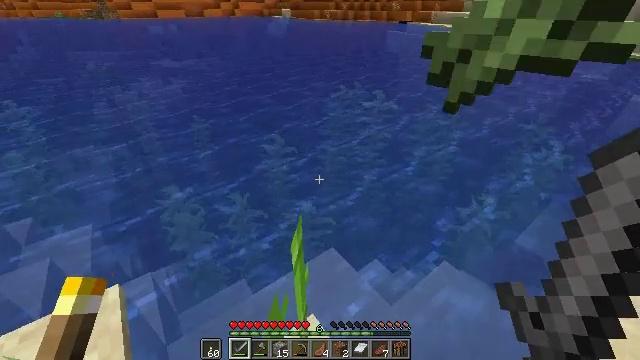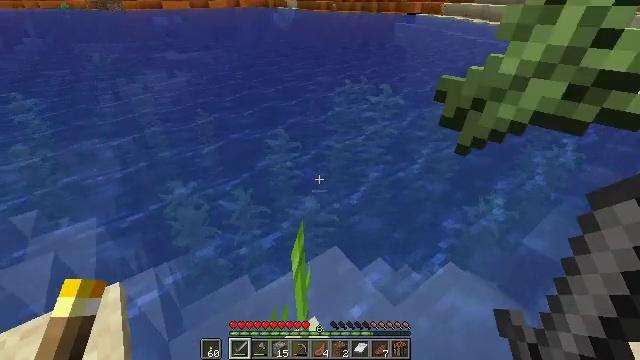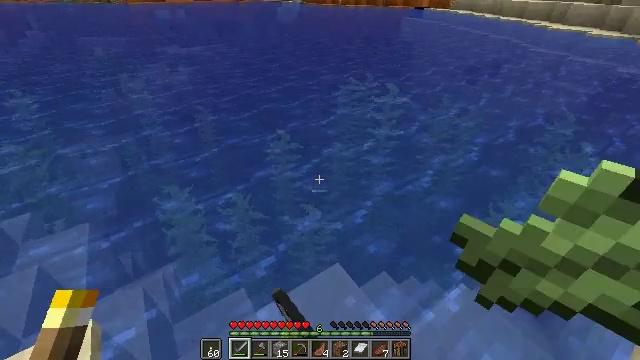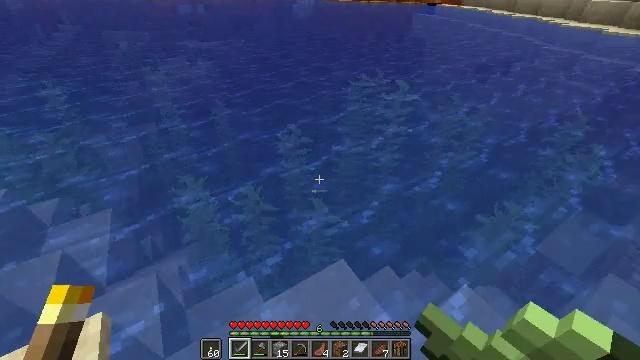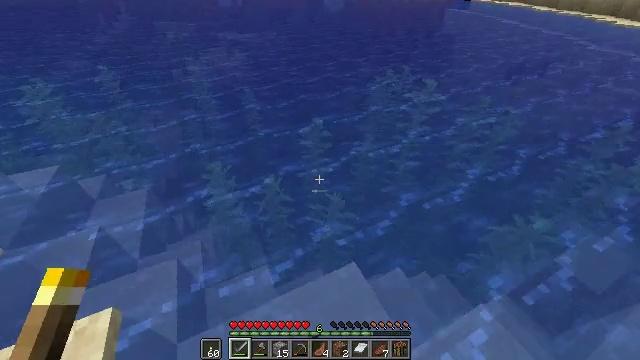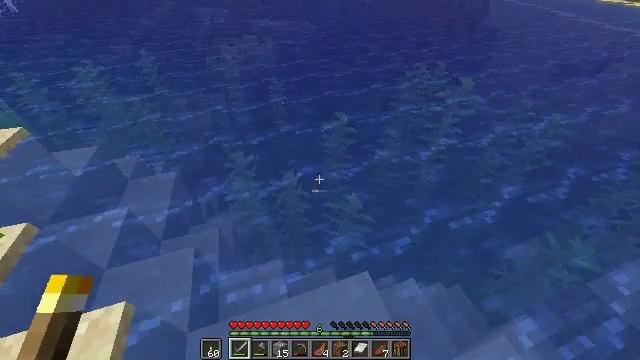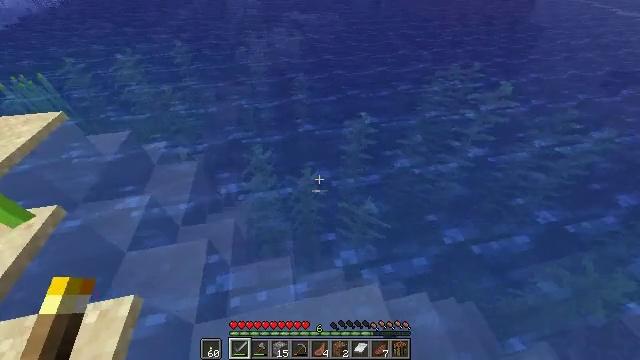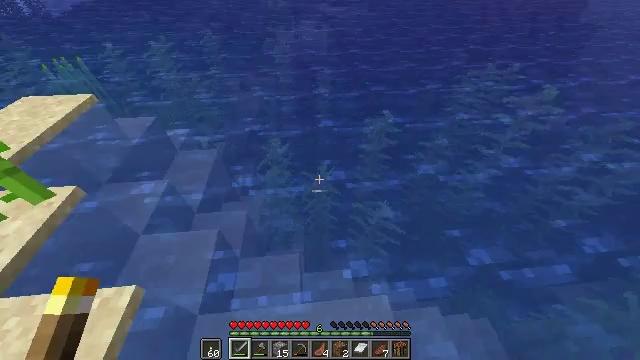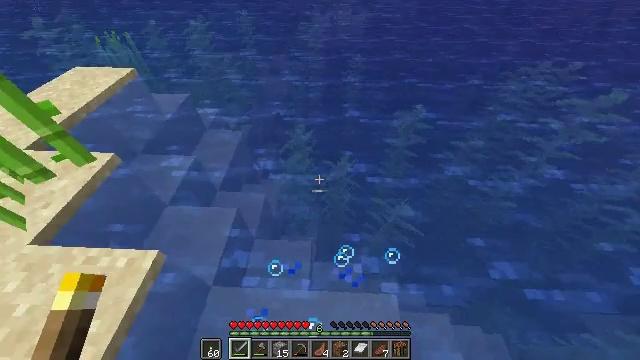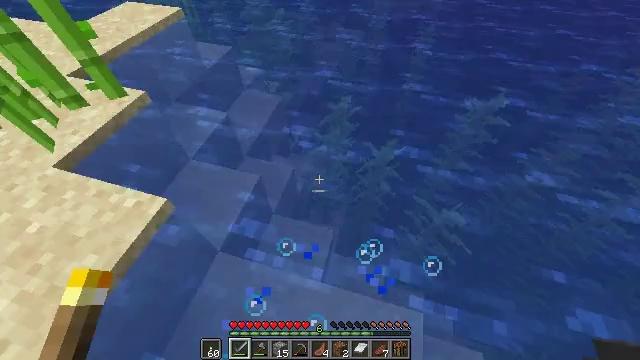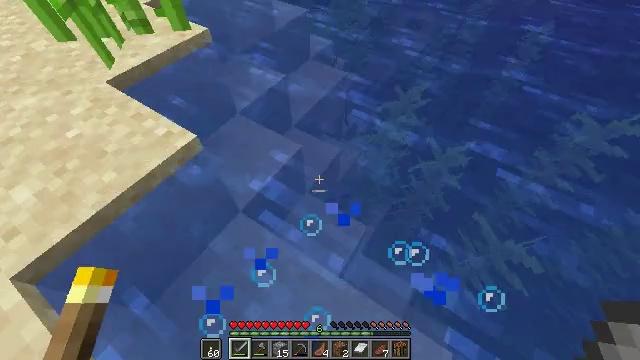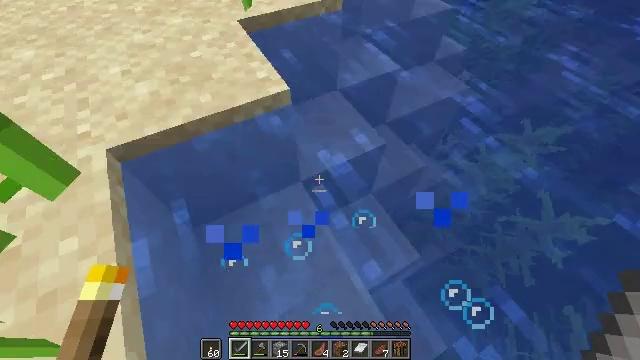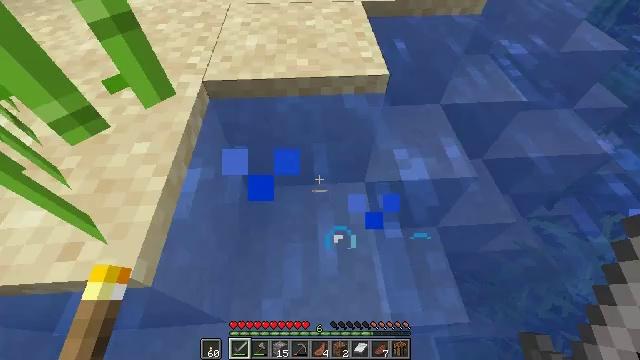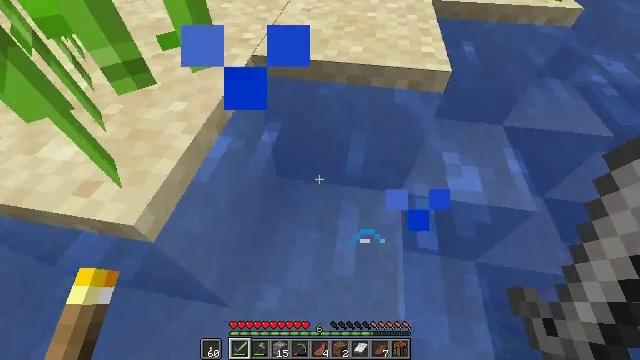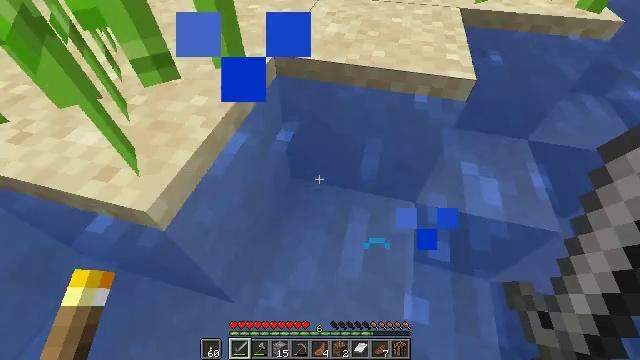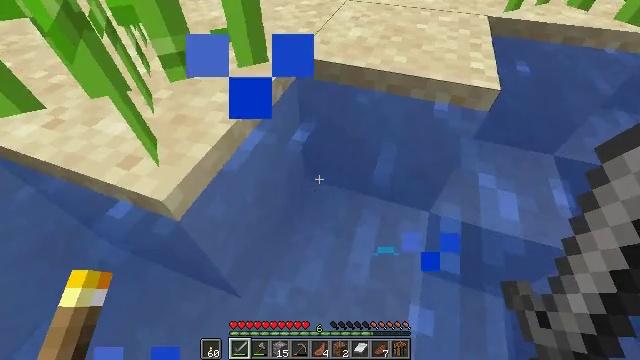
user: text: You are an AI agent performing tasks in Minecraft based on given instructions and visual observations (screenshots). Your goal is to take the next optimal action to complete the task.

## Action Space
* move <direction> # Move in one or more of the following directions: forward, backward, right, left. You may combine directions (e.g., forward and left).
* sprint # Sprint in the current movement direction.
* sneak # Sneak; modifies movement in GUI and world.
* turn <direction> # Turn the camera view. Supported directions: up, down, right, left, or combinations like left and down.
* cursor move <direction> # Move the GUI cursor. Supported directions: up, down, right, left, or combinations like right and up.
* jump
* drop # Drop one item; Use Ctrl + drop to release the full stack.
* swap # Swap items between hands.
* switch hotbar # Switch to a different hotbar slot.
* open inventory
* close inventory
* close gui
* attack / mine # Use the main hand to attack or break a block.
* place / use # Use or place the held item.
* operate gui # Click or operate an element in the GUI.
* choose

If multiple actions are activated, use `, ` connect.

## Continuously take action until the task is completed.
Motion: motion action
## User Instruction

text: Collect sugar cane near water sources.
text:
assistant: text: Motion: move forward, sprint, turn left and down, attack / mine
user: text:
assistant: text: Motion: move forward, sprint, attack / mine
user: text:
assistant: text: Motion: move forward, sprint, turn left and down, attack / mine
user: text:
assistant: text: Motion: move forward, sprint, turn left and down
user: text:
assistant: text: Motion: move forward, sprint, turn left and down
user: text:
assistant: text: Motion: sprint, turn left and down
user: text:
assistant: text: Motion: sprint, turn left and down
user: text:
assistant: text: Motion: sprint, turn left and down
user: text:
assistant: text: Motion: sprint, turn left and down
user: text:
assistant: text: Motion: sprint, turn left and down
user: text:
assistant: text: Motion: sprint, turn left
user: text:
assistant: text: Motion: sprint, turn left and up
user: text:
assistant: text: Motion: sprint, turn left and up
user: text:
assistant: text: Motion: sprint, turn left and up
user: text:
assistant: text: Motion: sprint, turn left
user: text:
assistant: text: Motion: sprint, turn left
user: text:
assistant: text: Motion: move forward, sprint, turn left and up
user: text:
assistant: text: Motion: move forward, sprint, turn left and up
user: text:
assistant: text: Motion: move forward, sprint, turn left and up
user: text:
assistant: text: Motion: move forward, sprint, turn up
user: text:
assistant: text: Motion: move forward, sprint, turn up
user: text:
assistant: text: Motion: move forward, sprint
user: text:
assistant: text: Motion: move forward, sprint, turn up, jump
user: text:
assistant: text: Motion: move forward, sprint, turn left and up, jump
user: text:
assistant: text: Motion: move forward, sprint, turn left and up, jump
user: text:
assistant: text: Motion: move forward, sprint, turn left and up, jump
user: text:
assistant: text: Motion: move forward, sprint, turn left, jump
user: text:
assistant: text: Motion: move forward, sprint, turn left and down
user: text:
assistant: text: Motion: move forward, sprint, turn left and down
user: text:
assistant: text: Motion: move forward, sprint, turn left and down